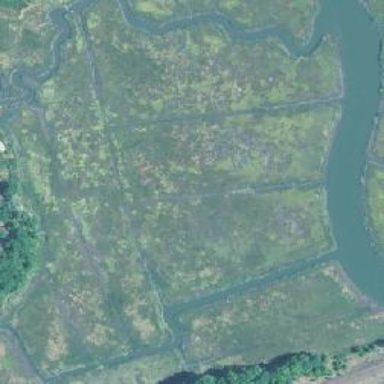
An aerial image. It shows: Saltmarsh wetland with tidal influence.